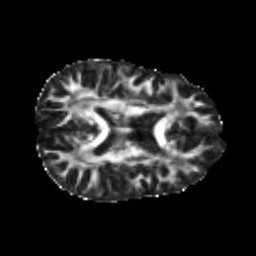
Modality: FA
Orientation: axial
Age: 24
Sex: male
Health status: healthy
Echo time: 0.074 s